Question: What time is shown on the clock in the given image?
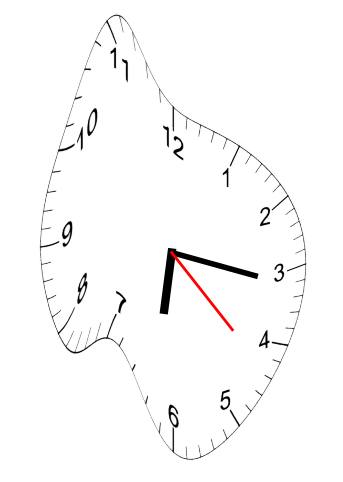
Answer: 06:16:22